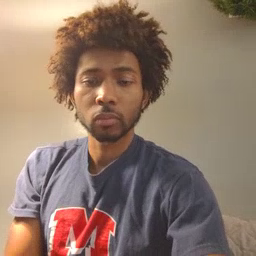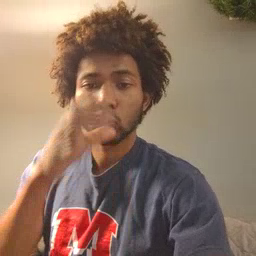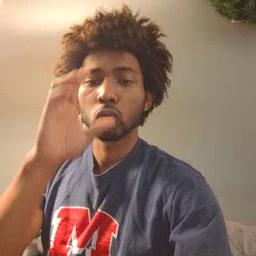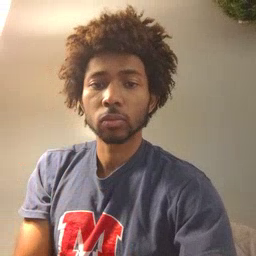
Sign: drink